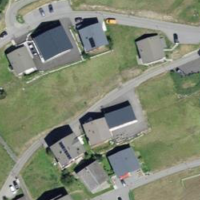
EUNIS habitat code: 55
Species observed at this site:
Silene dioica